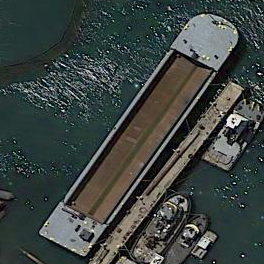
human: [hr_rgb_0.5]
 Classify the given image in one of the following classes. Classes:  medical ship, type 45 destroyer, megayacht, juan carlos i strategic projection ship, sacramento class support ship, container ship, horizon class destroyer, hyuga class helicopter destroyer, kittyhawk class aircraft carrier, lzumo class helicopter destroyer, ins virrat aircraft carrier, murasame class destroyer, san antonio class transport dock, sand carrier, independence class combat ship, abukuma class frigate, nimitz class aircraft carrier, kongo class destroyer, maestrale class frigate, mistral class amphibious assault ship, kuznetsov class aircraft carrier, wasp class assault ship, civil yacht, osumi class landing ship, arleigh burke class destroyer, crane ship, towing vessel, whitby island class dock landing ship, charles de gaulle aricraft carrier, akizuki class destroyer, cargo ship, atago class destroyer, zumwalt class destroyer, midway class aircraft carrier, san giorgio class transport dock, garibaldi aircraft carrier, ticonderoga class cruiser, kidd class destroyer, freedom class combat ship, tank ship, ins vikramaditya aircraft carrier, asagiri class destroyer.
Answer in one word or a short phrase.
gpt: Sand carrier